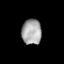
Tissue: lung
Cell type: T cells
Senescence score: 0.238
Nuclear area (px): 490
Mean DAPI intensity: 166.263